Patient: sex M, age 69
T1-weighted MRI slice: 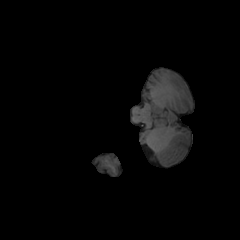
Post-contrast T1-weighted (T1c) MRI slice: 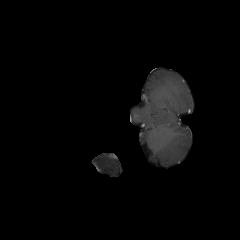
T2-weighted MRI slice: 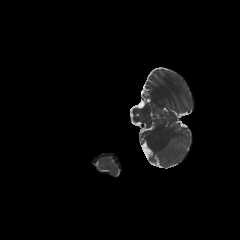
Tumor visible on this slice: no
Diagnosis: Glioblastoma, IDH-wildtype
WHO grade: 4